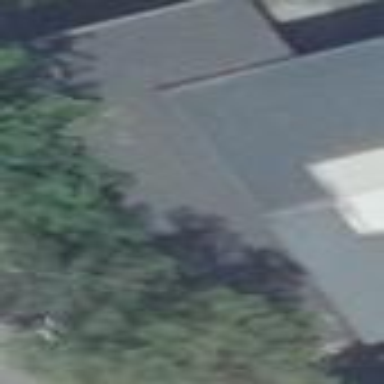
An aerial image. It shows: Retail building with flat gray roof made of tar paper.